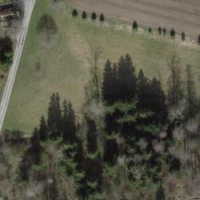
EUNIS habitat code: 52
Species observed at this site:
Aesculus hippocastanum